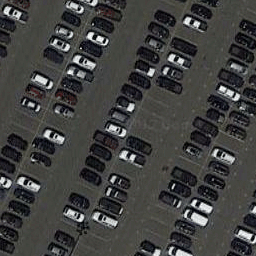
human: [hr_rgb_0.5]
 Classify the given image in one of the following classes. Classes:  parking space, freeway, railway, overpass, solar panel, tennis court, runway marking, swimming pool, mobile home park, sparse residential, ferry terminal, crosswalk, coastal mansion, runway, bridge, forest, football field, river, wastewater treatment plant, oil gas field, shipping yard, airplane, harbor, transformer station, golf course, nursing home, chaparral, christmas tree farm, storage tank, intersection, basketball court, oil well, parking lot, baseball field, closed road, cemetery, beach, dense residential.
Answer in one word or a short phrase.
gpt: parking lot